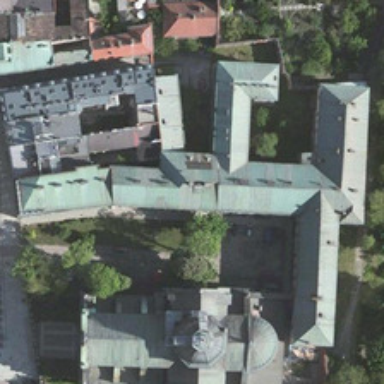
A piece of green trees is near a church .